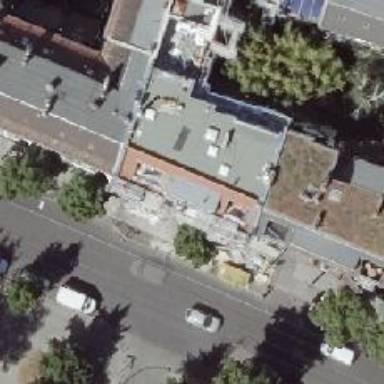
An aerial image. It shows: Pub.